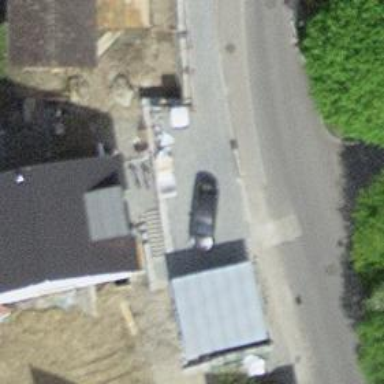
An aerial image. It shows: Bus stop with platform for public transport.